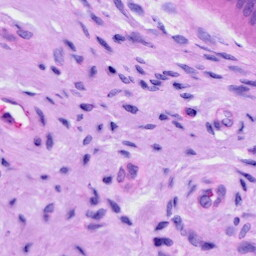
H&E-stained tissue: Cervix